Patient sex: M
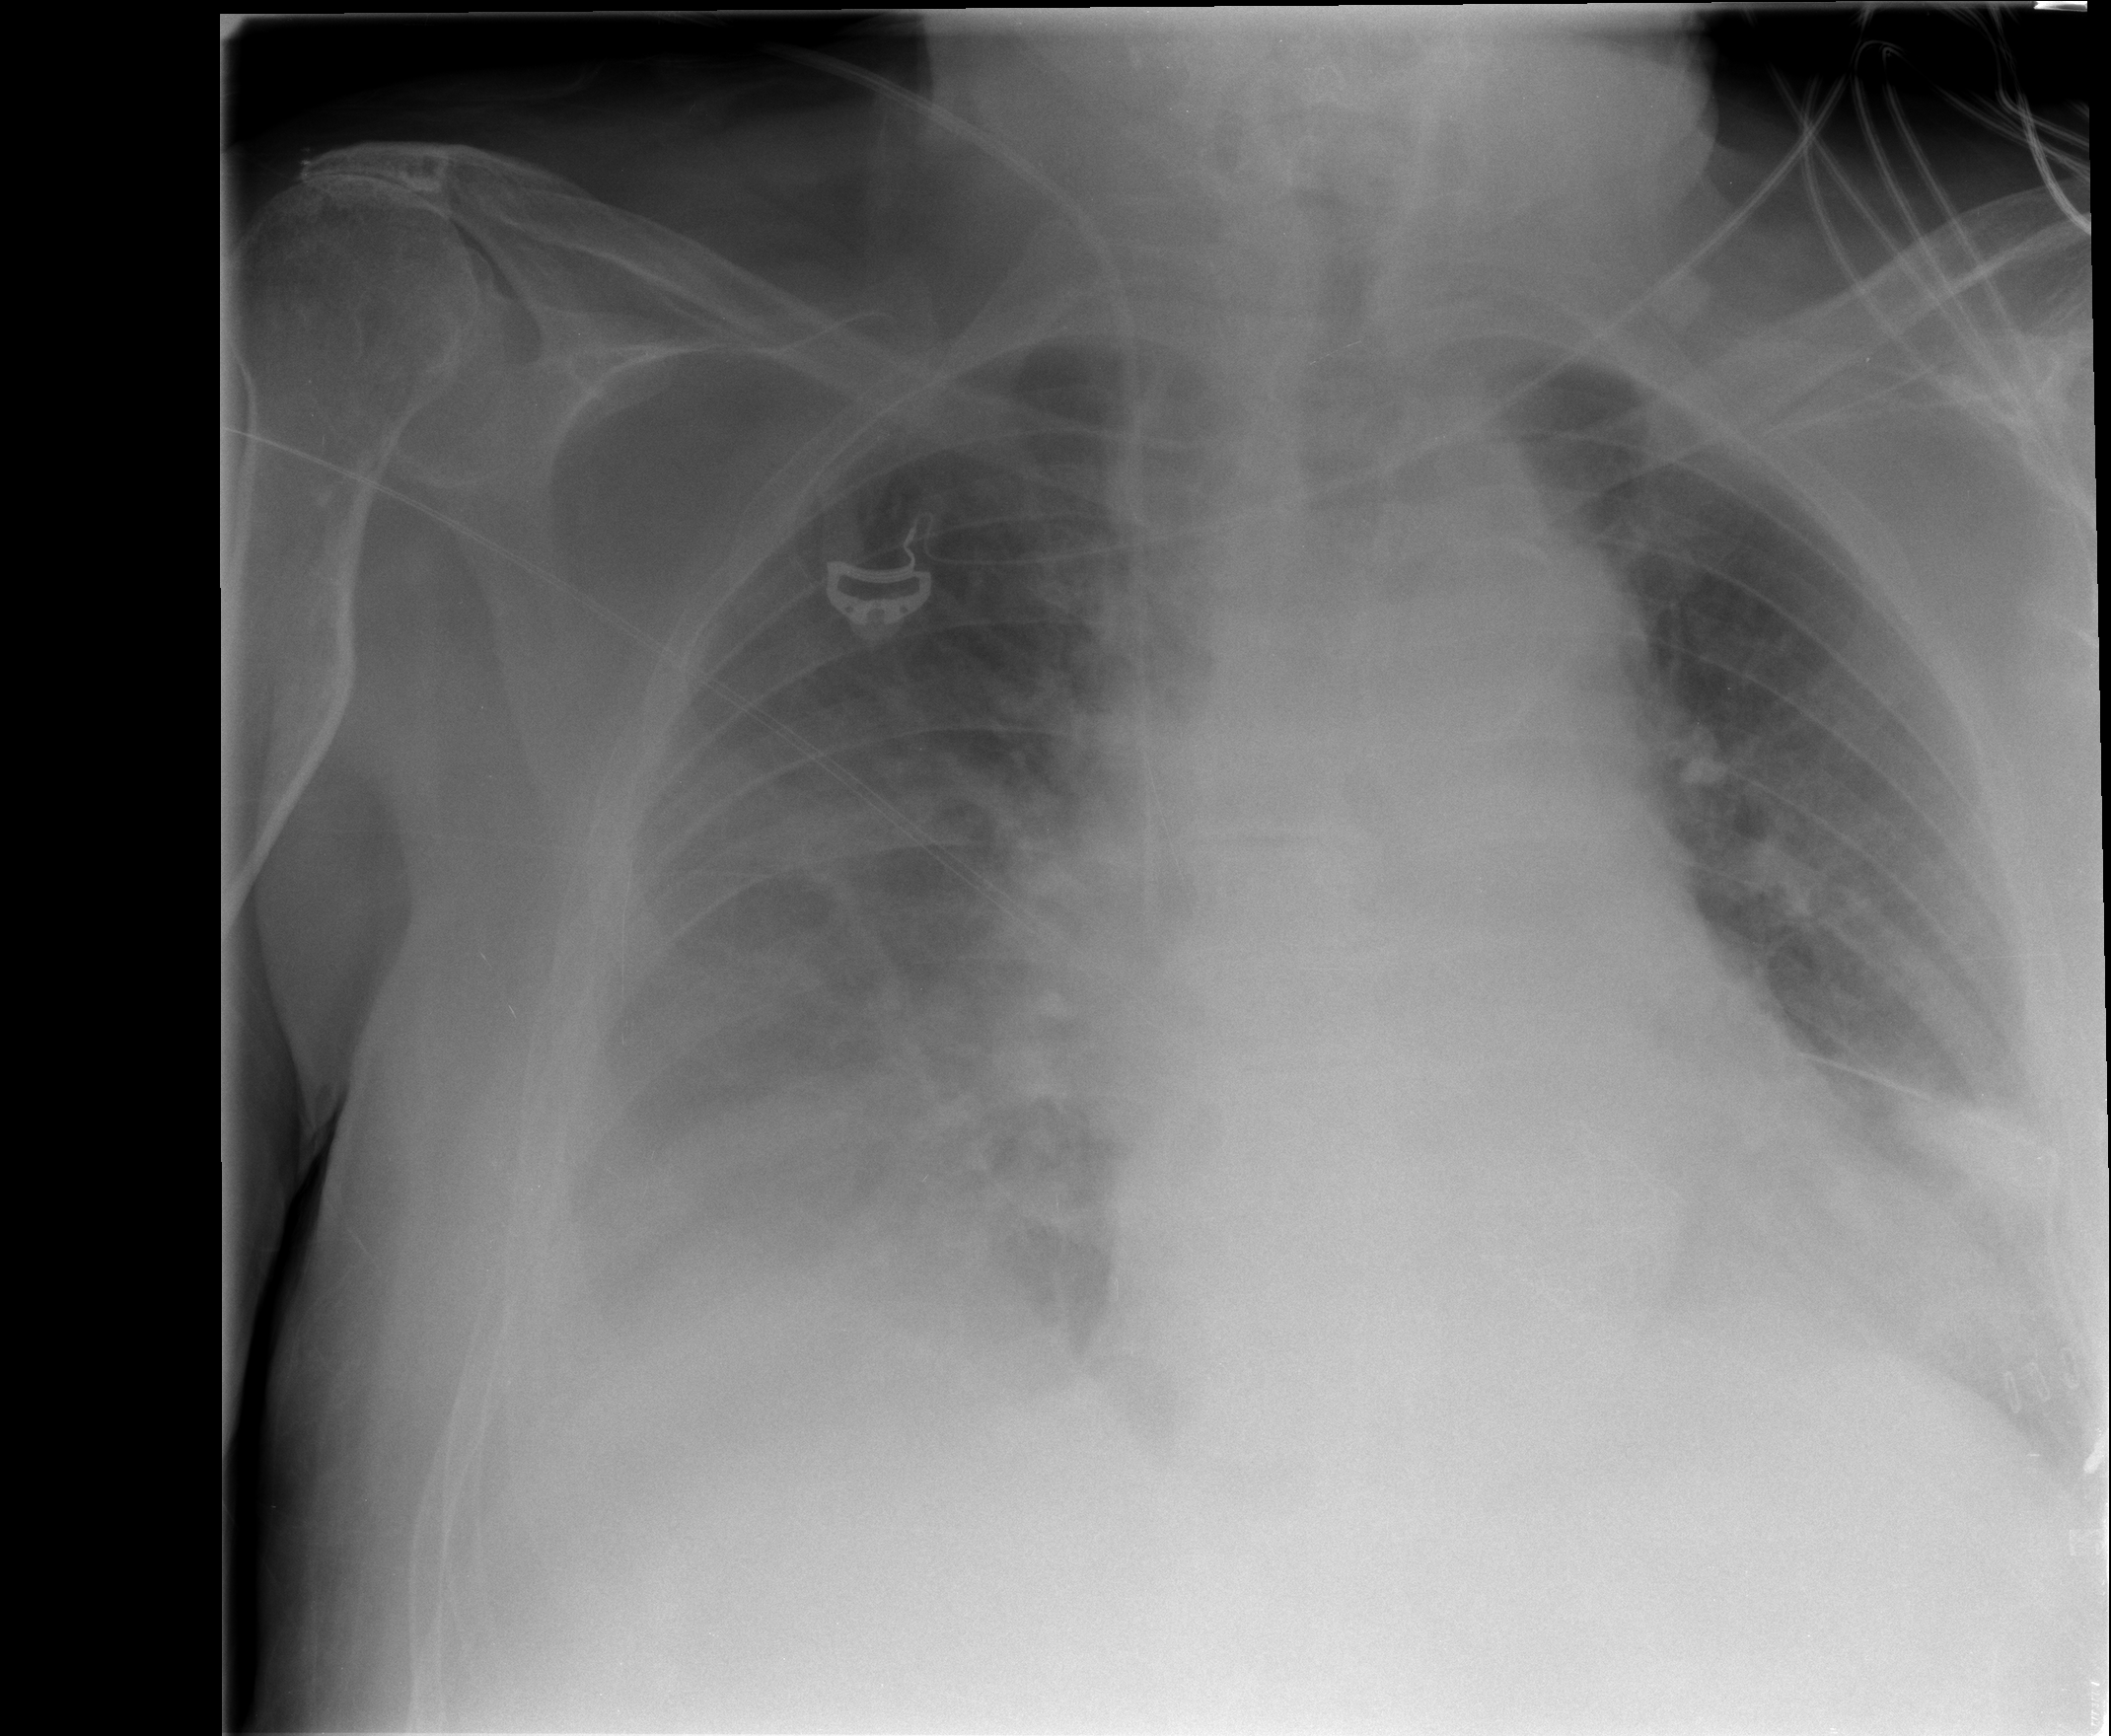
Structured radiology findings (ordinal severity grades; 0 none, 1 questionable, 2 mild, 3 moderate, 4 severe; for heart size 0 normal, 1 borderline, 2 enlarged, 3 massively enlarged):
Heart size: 0
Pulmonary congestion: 0
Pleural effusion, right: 2
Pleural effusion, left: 2
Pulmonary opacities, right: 0
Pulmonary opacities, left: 0
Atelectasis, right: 2
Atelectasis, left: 2